Field crop: tomato
Growth stage: 2
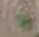
Species: solanum